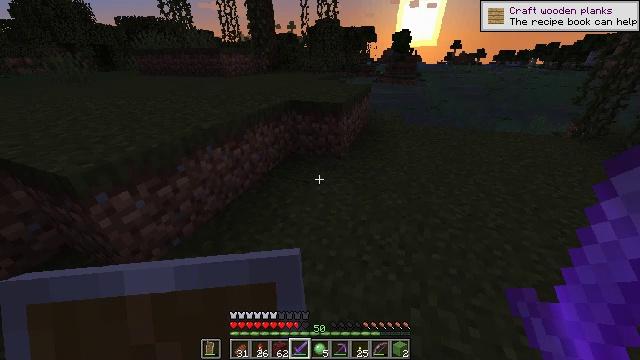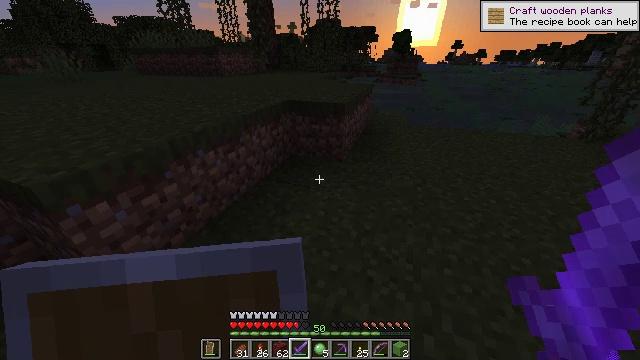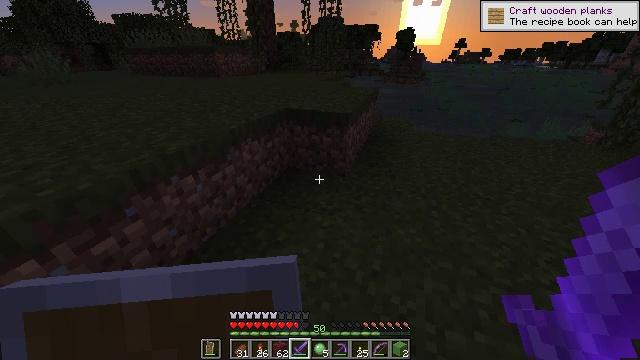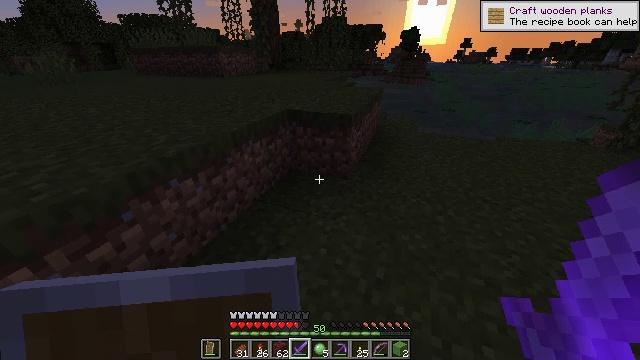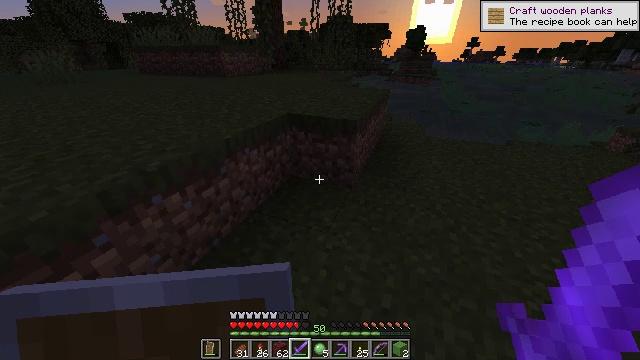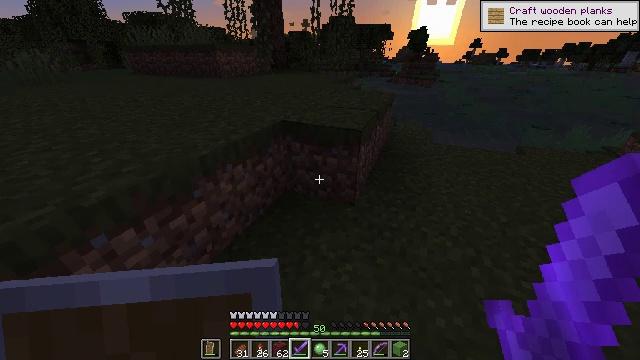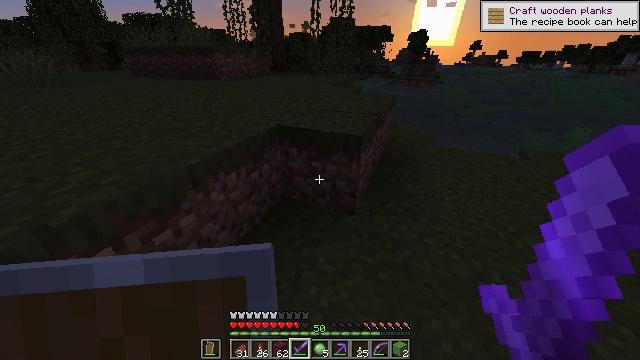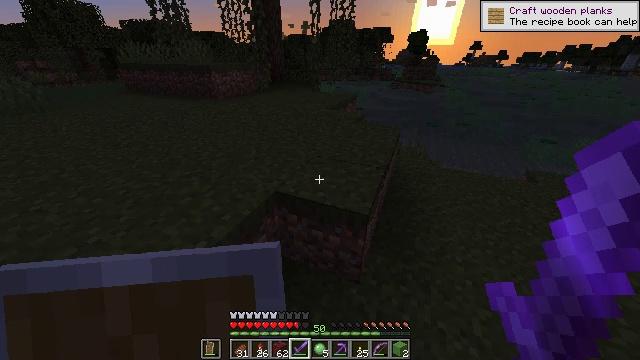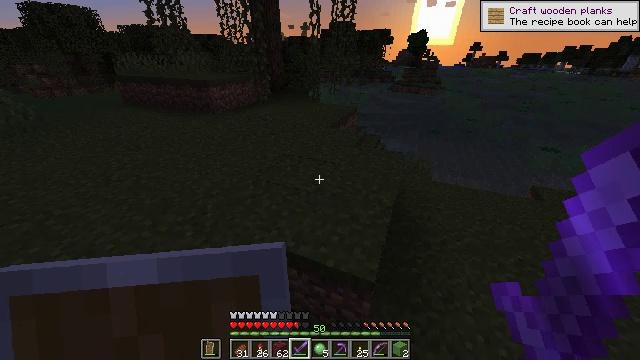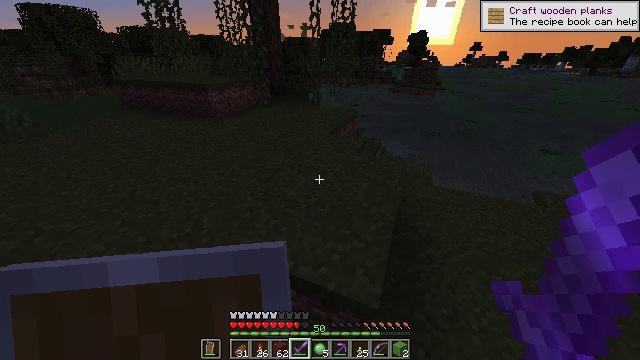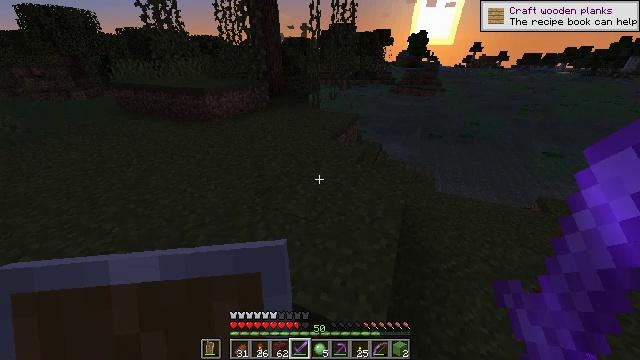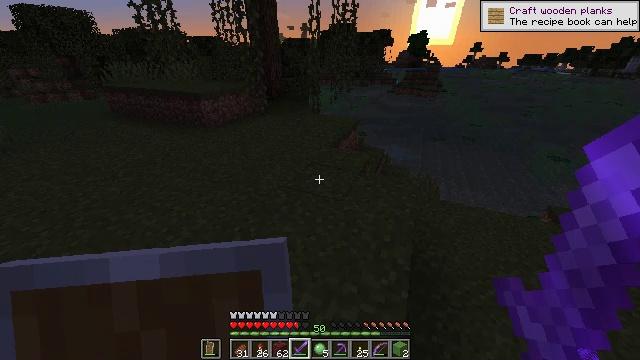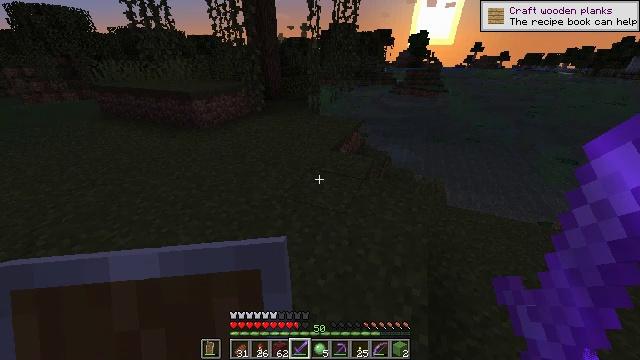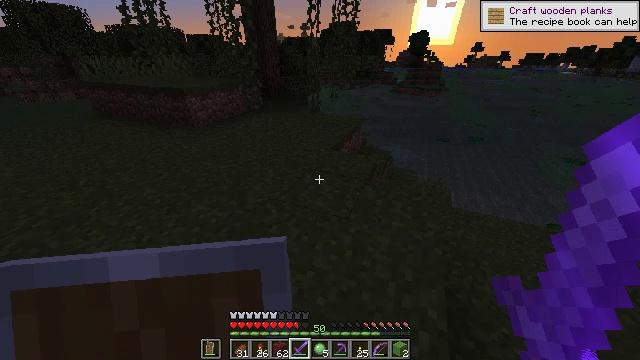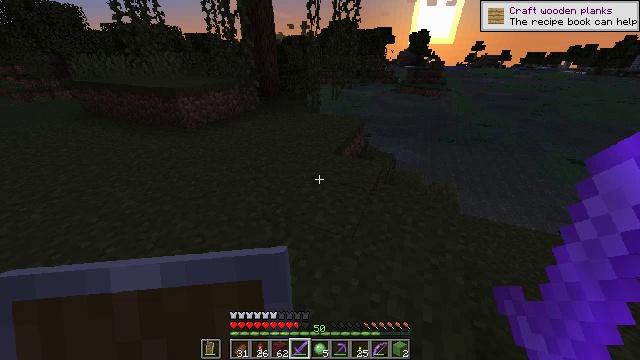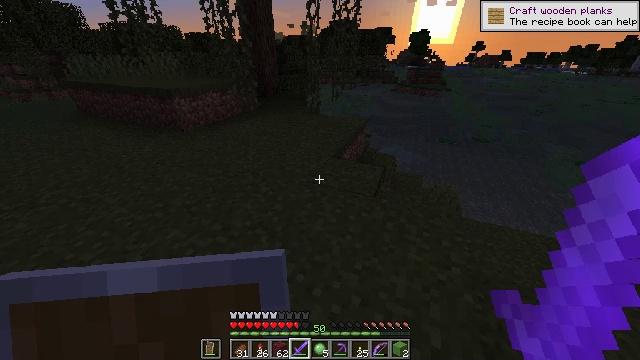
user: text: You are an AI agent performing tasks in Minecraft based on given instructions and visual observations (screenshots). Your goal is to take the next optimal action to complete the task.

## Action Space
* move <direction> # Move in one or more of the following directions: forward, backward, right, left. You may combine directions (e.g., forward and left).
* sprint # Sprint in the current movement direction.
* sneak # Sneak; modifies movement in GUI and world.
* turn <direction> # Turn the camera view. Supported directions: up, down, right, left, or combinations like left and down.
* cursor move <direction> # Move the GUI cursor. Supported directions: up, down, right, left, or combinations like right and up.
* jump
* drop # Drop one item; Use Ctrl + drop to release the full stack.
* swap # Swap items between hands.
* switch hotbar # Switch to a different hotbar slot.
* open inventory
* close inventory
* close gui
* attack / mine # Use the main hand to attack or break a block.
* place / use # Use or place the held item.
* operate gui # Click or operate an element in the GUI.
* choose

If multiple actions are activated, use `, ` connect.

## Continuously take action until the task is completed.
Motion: motion action
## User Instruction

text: Hunt mobs.
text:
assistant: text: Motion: move forward
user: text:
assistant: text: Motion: move forward
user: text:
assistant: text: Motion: move forward
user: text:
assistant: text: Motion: move forward, turn left
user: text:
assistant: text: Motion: move forward
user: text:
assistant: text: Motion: move forward, jump
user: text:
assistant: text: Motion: move forward, jump
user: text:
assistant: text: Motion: move forward, jump
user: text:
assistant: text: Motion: move forward, jump
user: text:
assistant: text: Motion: move forward, jump
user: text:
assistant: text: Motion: move forward, jump
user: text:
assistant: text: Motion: move forward, jump
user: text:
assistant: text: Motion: move forward
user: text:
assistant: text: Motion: move forward
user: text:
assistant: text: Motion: move forward
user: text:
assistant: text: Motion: move forward
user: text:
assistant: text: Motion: move forward
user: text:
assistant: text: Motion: move forward
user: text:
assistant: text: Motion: move forward
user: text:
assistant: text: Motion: move forward
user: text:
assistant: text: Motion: move forward
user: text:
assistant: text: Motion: move forward
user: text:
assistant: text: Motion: move forward
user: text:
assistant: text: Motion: move forward
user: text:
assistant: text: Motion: move forward and move left
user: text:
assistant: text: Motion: move forward and move left
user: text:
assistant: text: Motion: move forward and move left
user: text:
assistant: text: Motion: move forward and move left, turn left
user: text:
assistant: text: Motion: move forward, turn left
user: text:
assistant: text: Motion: move forward, turn left